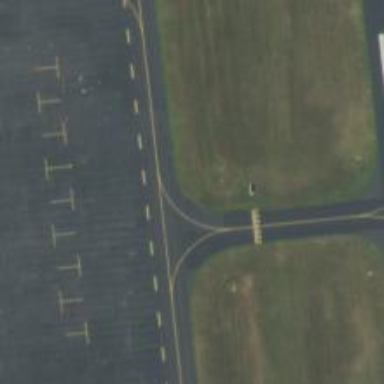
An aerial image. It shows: View of taxiway at the airport.